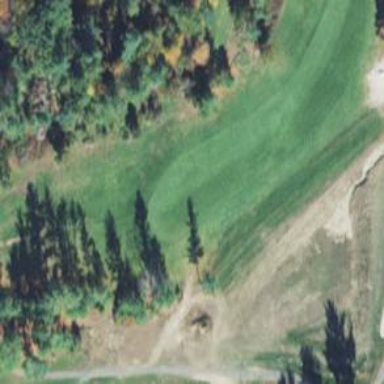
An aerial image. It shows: View of golf hole.